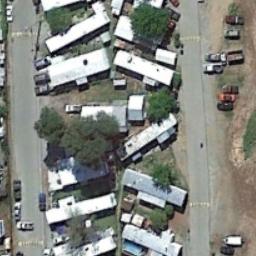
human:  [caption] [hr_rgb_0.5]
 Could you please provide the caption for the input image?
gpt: The mobile home park is on the bare land next to the road .

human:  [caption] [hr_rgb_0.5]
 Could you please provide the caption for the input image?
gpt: The roofs of mobile homes in this area are either black or white .

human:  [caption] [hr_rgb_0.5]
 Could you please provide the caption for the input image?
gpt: There are many buildings in the mobile home park .

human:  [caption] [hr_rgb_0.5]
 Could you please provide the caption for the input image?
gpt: The mobile home park has some dense mobile homes and some trees are among these mobile homes .

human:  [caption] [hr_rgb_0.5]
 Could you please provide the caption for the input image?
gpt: There are some white buildings and green trees in the mobile home park .